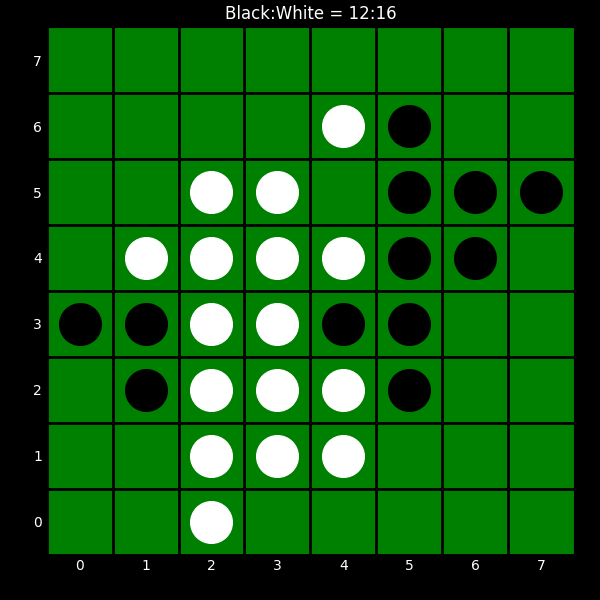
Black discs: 12
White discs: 16